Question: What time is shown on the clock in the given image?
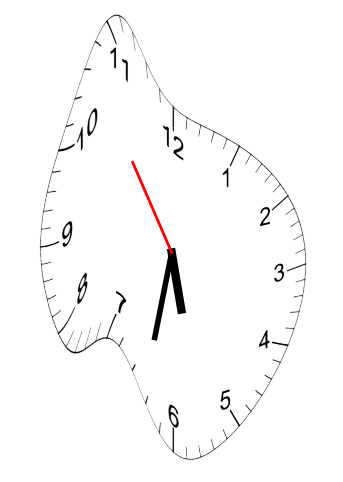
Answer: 05:31:54